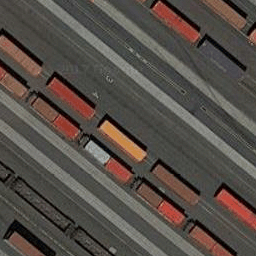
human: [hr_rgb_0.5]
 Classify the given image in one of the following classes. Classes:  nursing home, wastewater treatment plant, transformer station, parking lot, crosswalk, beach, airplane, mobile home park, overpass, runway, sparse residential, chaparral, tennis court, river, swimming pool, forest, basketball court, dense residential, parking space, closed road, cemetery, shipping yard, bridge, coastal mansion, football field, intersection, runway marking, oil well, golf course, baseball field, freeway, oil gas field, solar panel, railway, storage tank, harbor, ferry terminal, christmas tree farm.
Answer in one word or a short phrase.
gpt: shipping yard